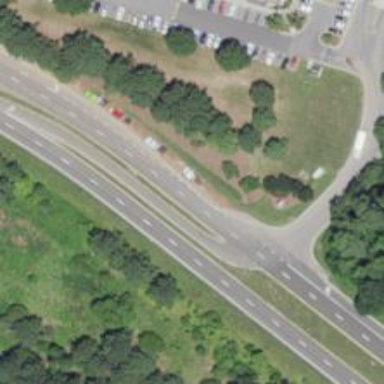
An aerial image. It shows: Secondary link road with asphalt surface.